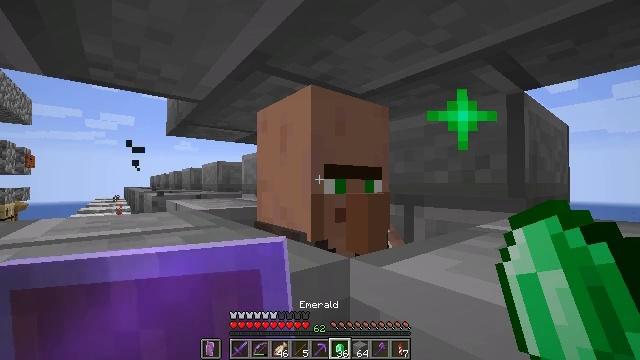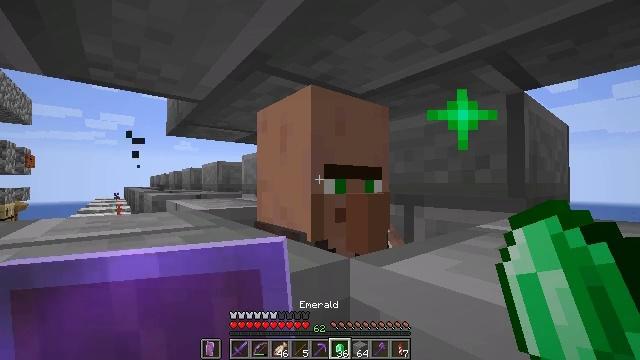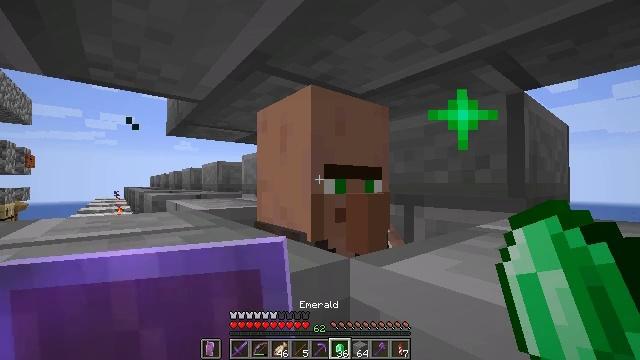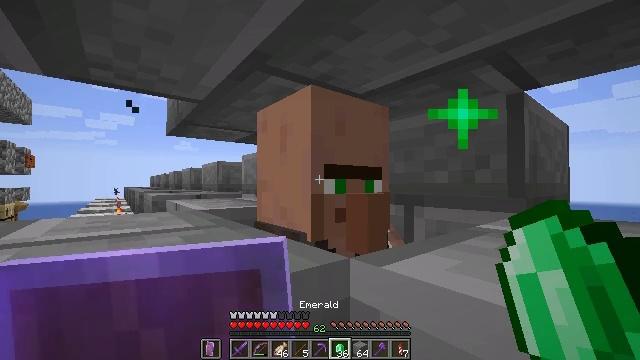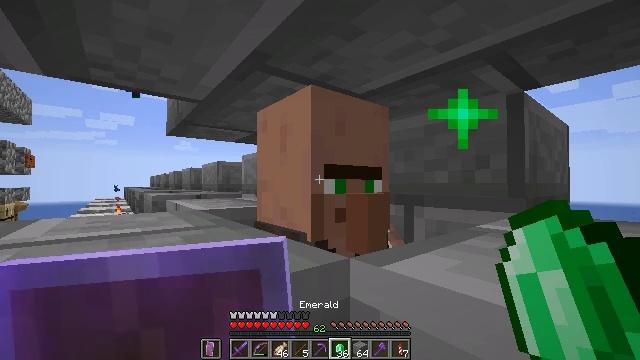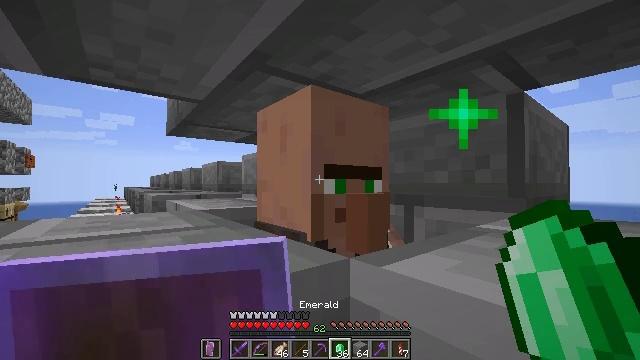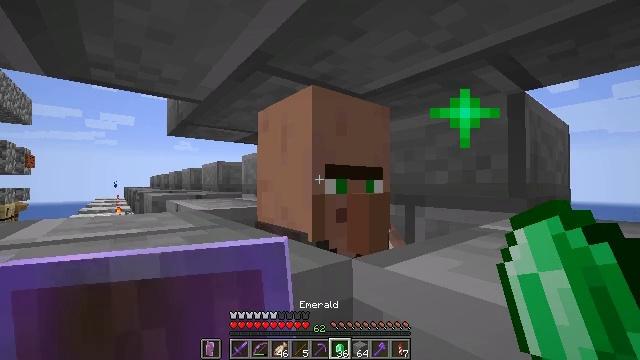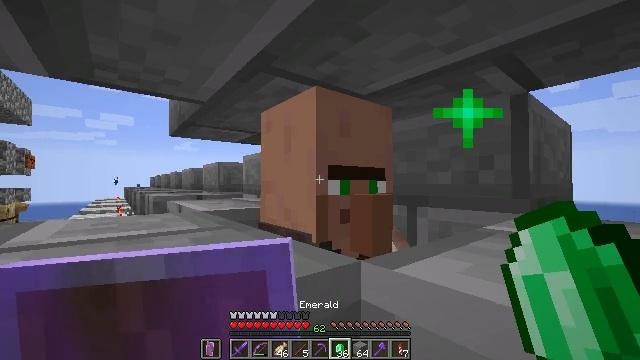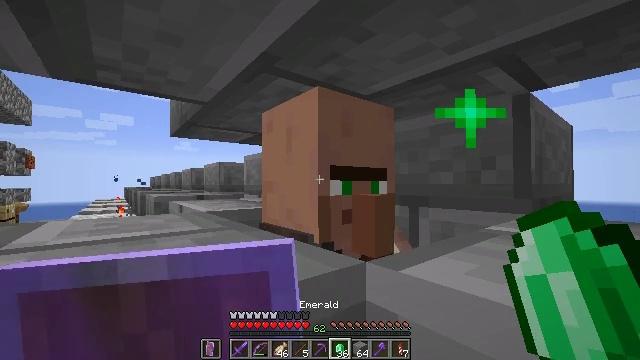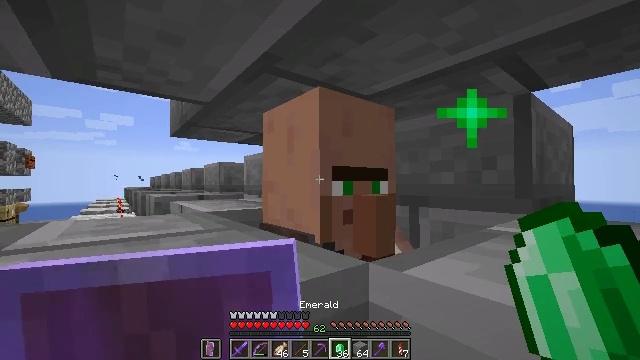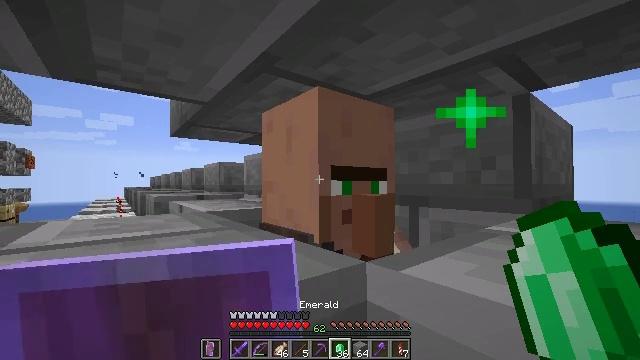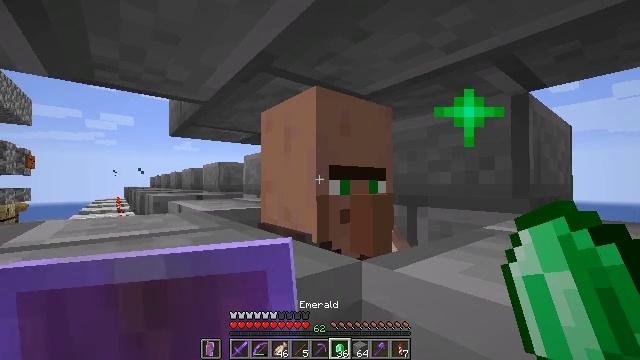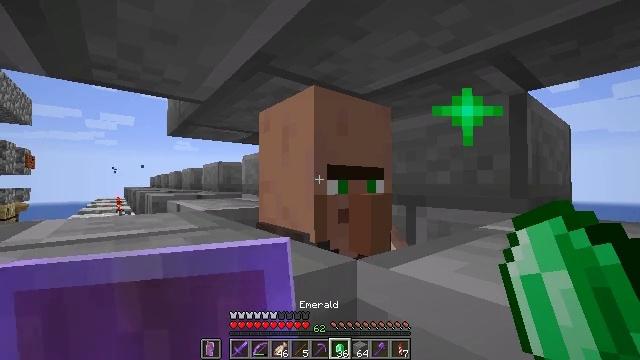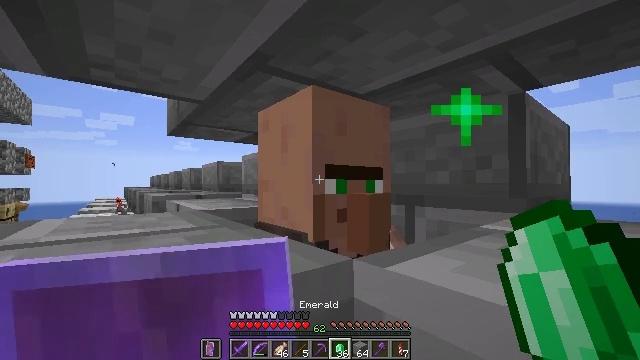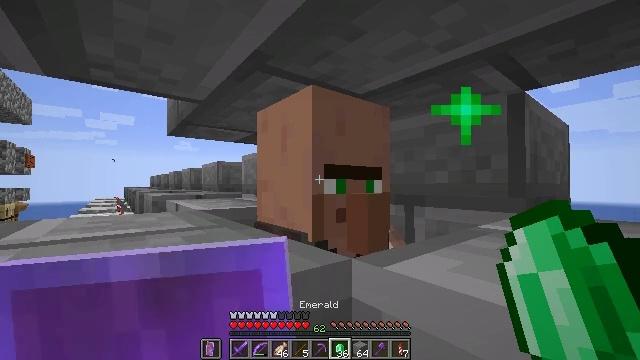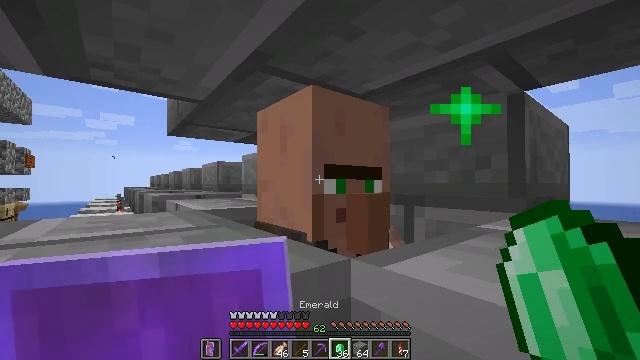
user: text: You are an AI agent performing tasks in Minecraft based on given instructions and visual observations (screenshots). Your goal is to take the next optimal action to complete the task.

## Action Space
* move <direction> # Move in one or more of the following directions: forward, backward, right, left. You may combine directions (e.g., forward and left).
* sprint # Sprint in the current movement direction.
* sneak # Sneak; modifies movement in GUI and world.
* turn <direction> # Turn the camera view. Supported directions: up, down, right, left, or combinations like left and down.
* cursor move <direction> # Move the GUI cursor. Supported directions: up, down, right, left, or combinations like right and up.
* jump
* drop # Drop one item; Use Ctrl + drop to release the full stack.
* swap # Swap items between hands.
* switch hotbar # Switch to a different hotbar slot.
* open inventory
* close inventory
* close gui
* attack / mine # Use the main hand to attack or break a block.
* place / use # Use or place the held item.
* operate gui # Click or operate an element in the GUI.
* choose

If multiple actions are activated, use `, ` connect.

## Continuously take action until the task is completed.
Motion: motion action
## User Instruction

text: craft item lime terracotta
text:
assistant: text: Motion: no_op
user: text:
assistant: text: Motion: no_op
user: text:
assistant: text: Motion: no_op
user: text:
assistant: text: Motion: no_op
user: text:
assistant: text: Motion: no_op
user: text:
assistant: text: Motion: move forward
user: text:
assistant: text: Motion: move forward
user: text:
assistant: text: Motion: move forward
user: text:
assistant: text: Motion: move forward
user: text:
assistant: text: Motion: no_op
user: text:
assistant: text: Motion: no_op
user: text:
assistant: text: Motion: no_op
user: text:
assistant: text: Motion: no_op
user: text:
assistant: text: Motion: no_op
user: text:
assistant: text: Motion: no_op
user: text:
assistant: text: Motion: no_op
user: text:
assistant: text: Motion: no_op
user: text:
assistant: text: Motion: no_op
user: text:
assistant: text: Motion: no_op
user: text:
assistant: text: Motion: no_op
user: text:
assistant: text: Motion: no_op
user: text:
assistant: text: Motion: no_op
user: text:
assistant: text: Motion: no_op
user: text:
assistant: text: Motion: no_op
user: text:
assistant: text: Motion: no_op
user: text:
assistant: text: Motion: no_op
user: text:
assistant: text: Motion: no_op
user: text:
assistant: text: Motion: no_op
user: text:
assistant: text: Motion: no_op
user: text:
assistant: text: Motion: no_op